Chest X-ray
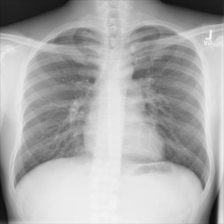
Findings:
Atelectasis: negative
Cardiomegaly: negative
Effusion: negative
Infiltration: negative
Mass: negative
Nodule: negative
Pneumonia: negative
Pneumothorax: negative
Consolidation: negative
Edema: negative
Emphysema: negative
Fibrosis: negative
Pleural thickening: negative
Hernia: negative